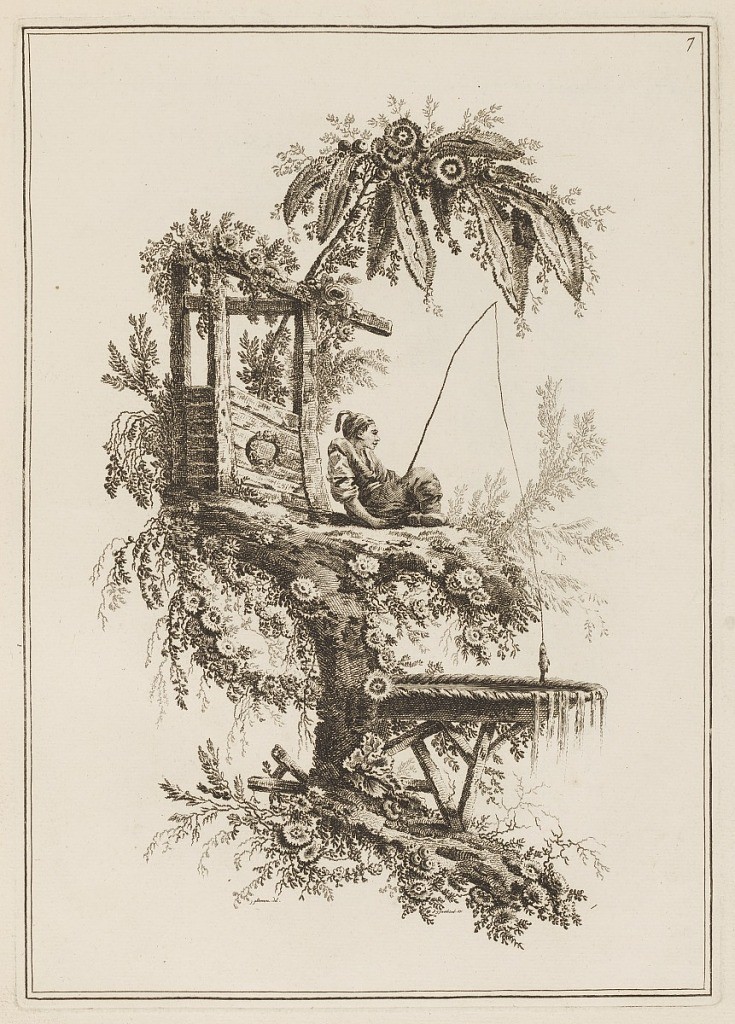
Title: Plate 7, "Suite de douze Pêcheurs et Chasseurs"
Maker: Jean-Baptiste Pillement, French, 1728–1808
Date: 1771
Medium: Etching on paper
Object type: Print
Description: Decorative landscape with Chinese figure sitting before a hut holding a fishing rod and line with a fish on it. Two framing lines. Right top corner: "7." Bottom: "J. Pillement.del."; "j. j. avril-sculp.1771." Bottom center: "Suite de douze Pêcheurs et Chasseurs / se vend à Paris chés Basan et Poignant Mds d'Estampes, rue et Hôtel / Serpente."